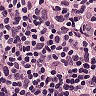
Metastatic tissue present: no